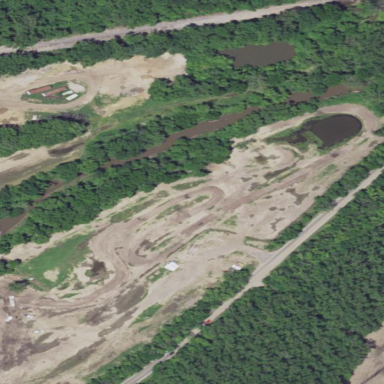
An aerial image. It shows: Motor sport raceway.